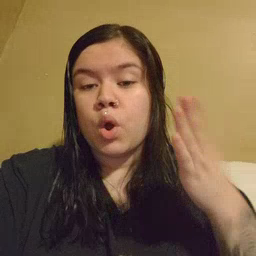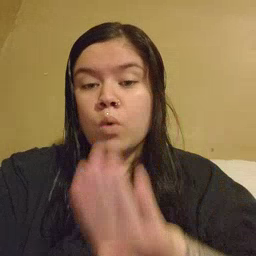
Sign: close